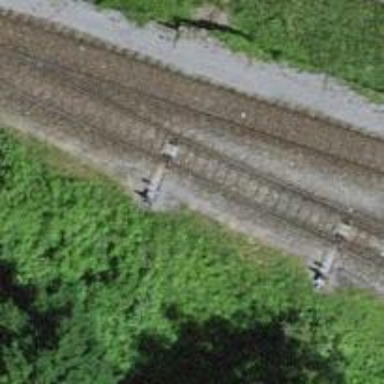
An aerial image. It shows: Railway switch.